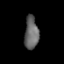
Tissue: prostate
Cell type: T cells
Senescence score: 0.315
Nuclear area (px): 448
Mean DAPI intensity: 101.748